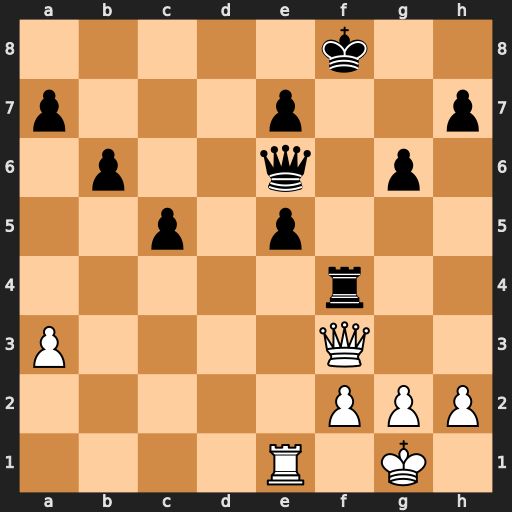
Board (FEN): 5k2/p3p2p/1p2q1p1/2p1p3/5r2/P4Q2/5PPP/4R1K1
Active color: w
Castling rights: -
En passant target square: -
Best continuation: Qxf4+ exf4 Rxe6